八年级 · 计数
某男子足球队队员的年龄分布如图所示, 这些队员年龄的众数和中位数是
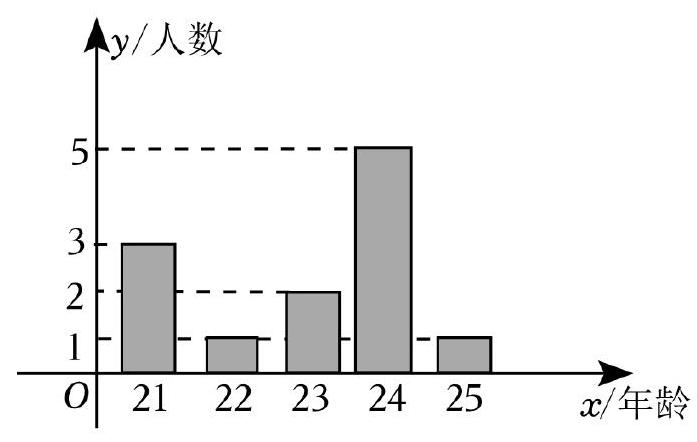
A. 5 岁和 23 岁B. 24 岁和 24 岁C. 24 岁和 23 岁D. 24 岁和 23.5 岁
答案: D
解析: 【点拨】根据众数和中位数的概念求解.【解析】解：根据图示可得,24岁的队员人数最多,故众数为24岁,根据图示可得,共有人数：3+1+2+5+1=12(人),故第6和7名队员年龄的平均值为中位数,即中位数为:frac23+242=23.5(岁).故选D.【点睛】本题考查了众数和中位数的知识,一组数据中出现次数最多的数据叫做众数;将一组数据按照从小到大（或从大到小）的顺序排列,如果数据的个数是奇数,则处于中间位置的数就是这组数据的中位数;如果这组数据的个数是偶数,则中间两个数据的平均数就是这组数据的中位数.